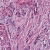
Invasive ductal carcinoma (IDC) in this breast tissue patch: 1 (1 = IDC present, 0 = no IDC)